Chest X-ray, PA view. Patient: 57 years old, sex F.
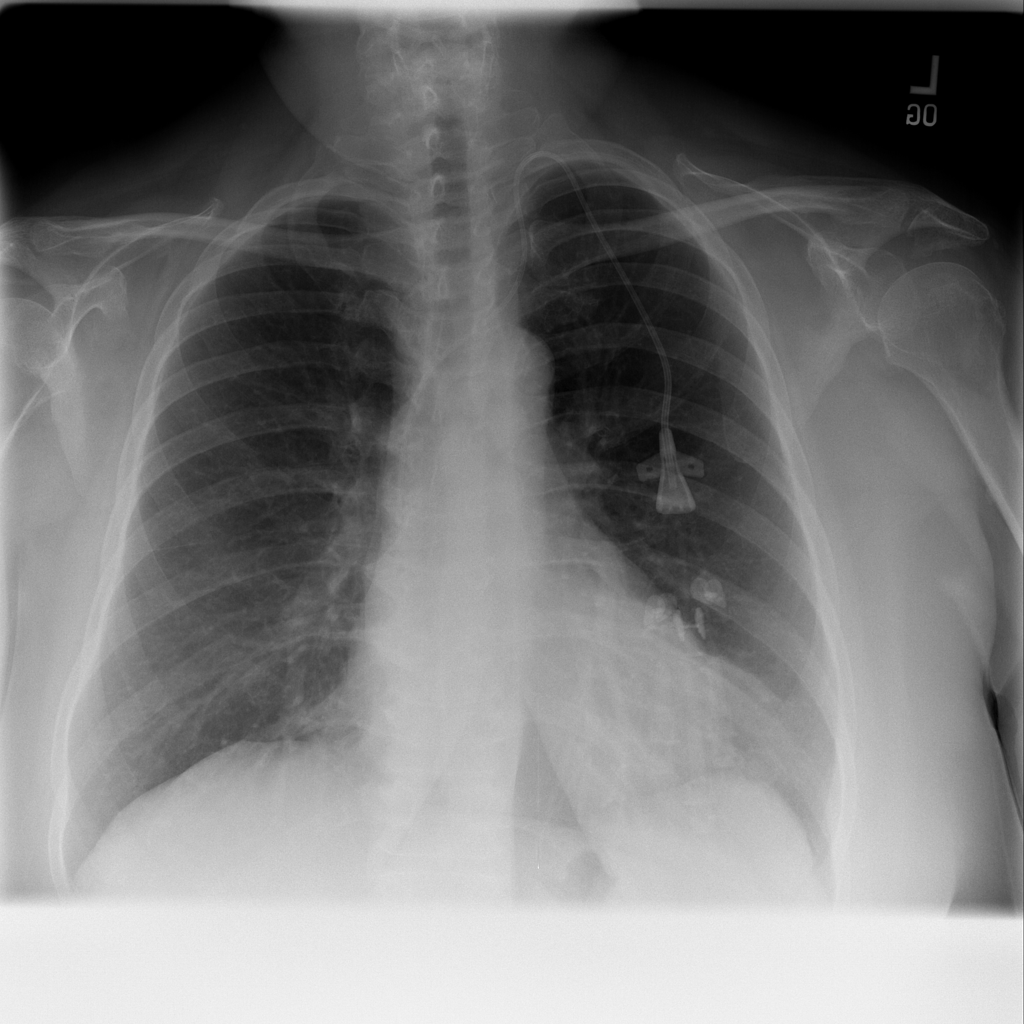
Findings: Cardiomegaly